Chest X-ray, PA view. Patient: 50 years old, sex M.
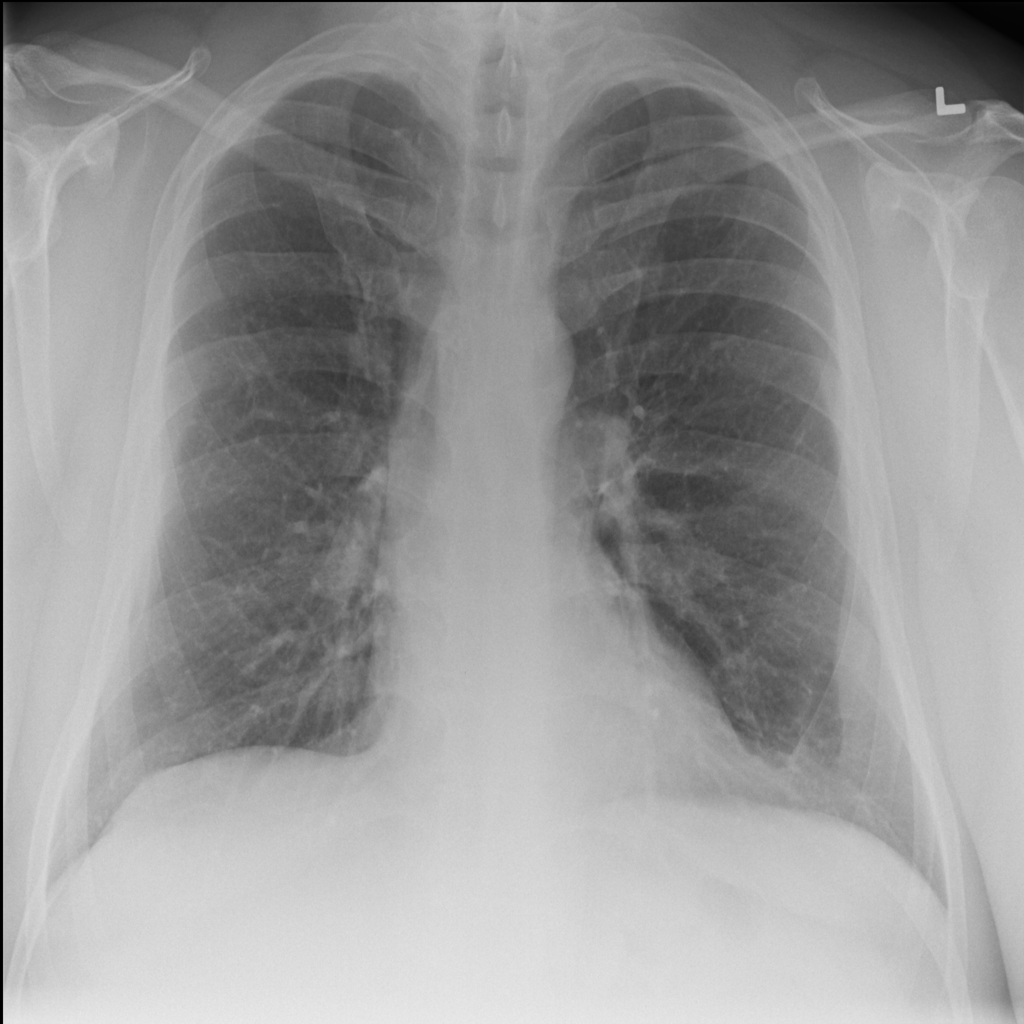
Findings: No Finding